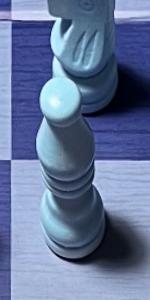
Label: Bishop_White